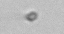
Label: nanoplankton_mix